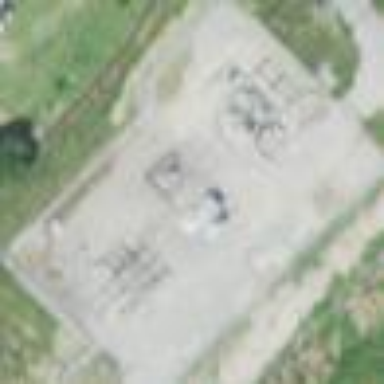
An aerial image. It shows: Distribution substation surrounded by fence.